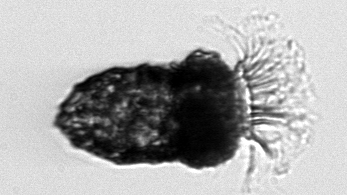
Label: Stenosemella_pacifica